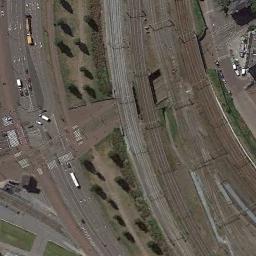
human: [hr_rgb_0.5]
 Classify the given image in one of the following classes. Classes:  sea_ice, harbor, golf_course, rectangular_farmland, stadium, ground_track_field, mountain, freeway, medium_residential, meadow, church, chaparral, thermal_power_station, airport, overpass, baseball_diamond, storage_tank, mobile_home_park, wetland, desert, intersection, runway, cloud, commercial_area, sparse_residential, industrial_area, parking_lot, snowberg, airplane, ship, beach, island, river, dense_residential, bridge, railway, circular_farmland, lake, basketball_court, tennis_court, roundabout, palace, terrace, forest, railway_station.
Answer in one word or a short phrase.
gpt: railway